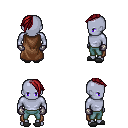
a pixel art fantasy rpg character, male body template, dark elf, purple skin, brown cape, teal pants, brunette long mohawk hairstyle, metal gloves, gray slippers, four views (front, back, left, right), 2x2 character sprite sheet, small pixel art, hard edges, no anti-aliasing